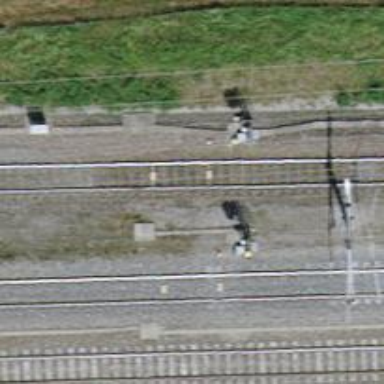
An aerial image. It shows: Railway signal.